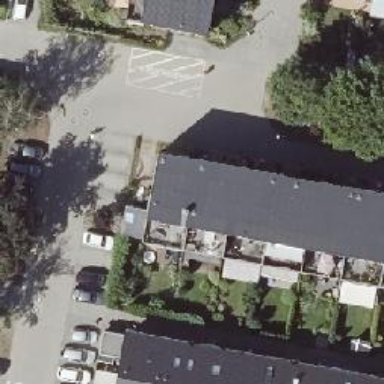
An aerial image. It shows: Living street.